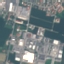
Land use / land cover: Industrial